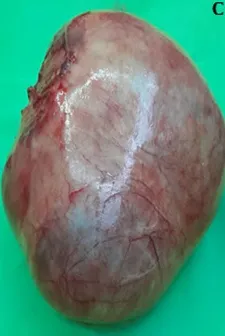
Mesentery cyst after the skin section.
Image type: medical_photograph (other_medical_photograph)